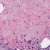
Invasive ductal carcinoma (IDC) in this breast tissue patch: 1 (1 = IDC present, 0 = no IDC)